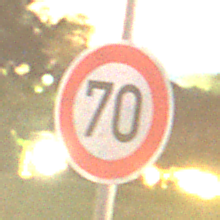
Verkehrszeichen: Geschwindigkeit70
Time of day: Night
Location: Outdoor (Suburban)
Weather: Clear
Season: NotSpecified
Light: Artificial